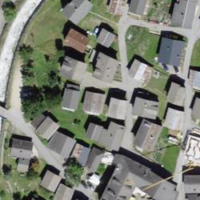
EUNIS habitat code: 54
Species observed at this site:
Sambucus racemosa